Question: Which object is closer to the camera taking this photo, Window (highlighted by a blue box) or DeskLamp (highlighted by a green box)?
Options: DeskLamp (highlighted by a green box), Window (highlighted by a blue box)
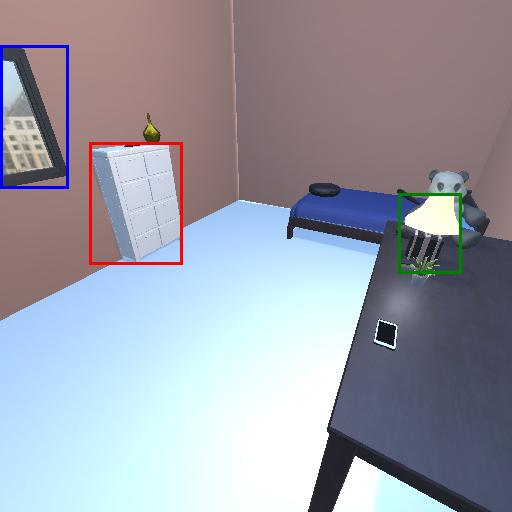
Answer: DeskLamp (highlighted by a green box)